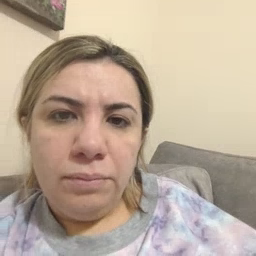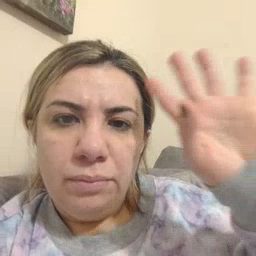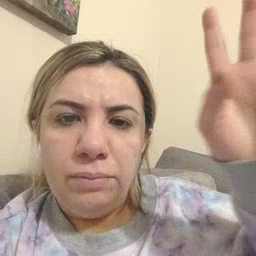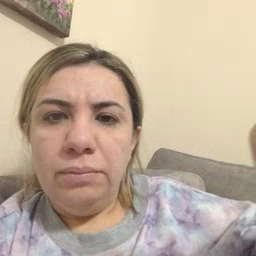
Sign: pretend